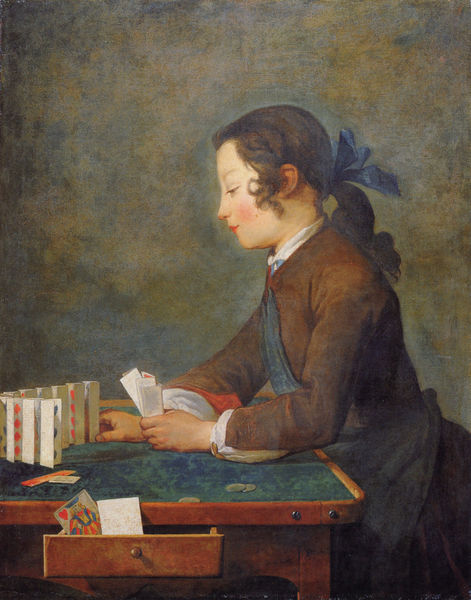
Titel: Le château de cartes, Das Kartenhaus
Künstler: Jean-Baptiste Siméon Chardin
Standort: Firenze
Institution: Galleria degli Uffizi
Schlagwörter: blau, hand, schatten, schurz, weiß, aquarell, grün, mädchen, sitzen, braun, frau, frisur, grau, haar, hintergrund, holz, kleid, licht, mund, nase, ohr, orange, profil, raum, schwarz, stuhl, tisch, zimmer, dame, rot, schal, karo, rock, schleife, hemd, jacke, wand, augen, bluse, falten, kleidung, kragen, samt, stehen, stein, ärmel, hände, innenraum, portrait, porträt, öl, haare, mantel, adel, kind, kinn, lippen, locke, locken, rouge, schwanz, schärpe, schürze, seitlich, wangen, papier, farben, mauer, farbe, silhouette, könig, karten, kartenspiel, spielen, zopf, schublade, junge, ölfarbe, ölfarben, knöpfe, nachdenken, jackett, masche, freude, kante, spiel, knabe, denken, kreuz, geld, reihe, leinwand, manschetten, chardin, tischplatte, karte, öffnung, prinz, legen, herz, rokokko, schüler, scheife, nasenspitze, haarschleife, cheveux, lade, bube, domino, bauen, münze, pferdeschwanz, spieltisch, bleu, pik, spielkarte, spielkarten, ass, herzkönig, calme, enfant, fille, jeu, münzen, einsatz, game, joueur de cartes, kartenhaus, kartenleger, känig, mozartzopf, solit, solitär, stellen, überlegen, garçon, table, lieppen, prince, setzen, argent, noble, ruban, en, tiroir, seitlich karten, valet, cartes, coeur, jeux, sous, 18ème siècle, patience, queue de cheval, jeu de cartes, pièces de monnaie, attentif, valet de coeur, tapis de jeu